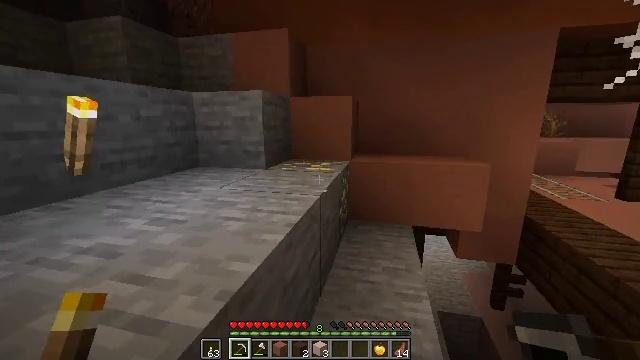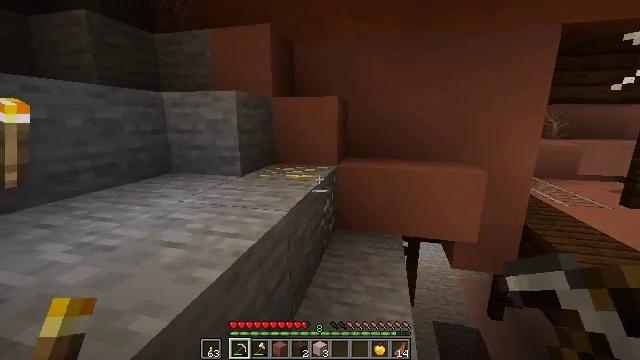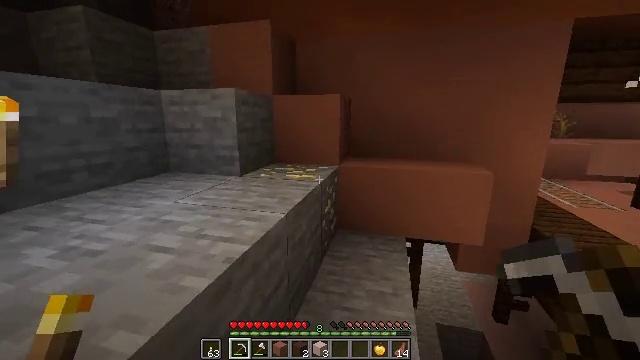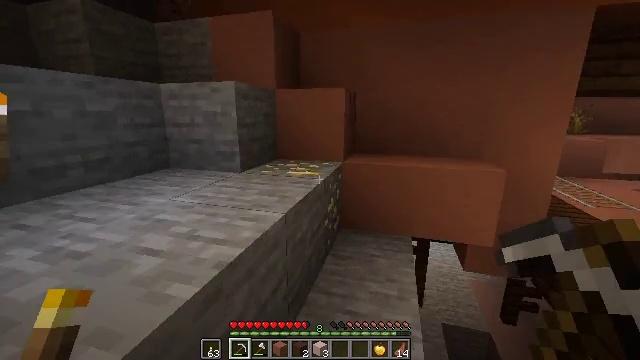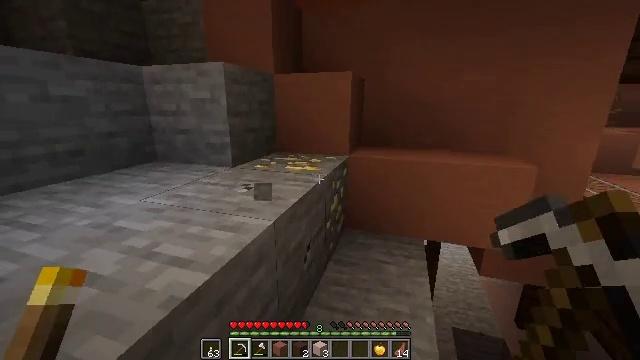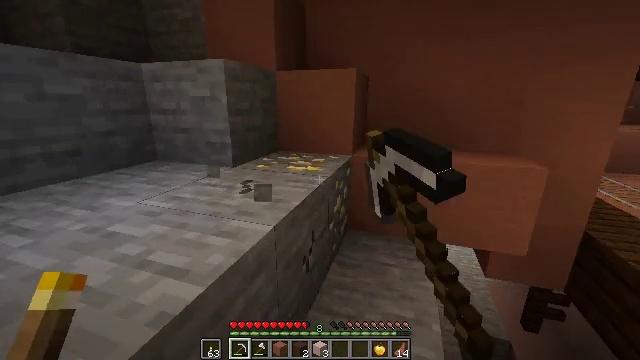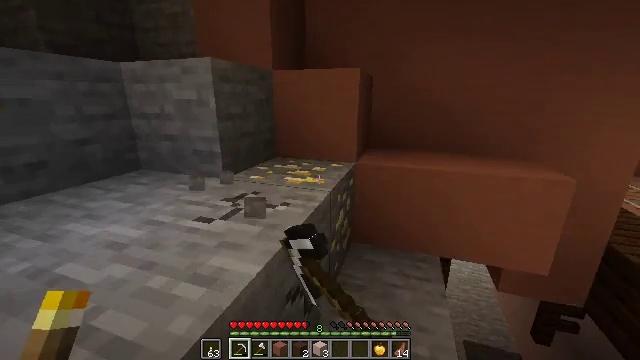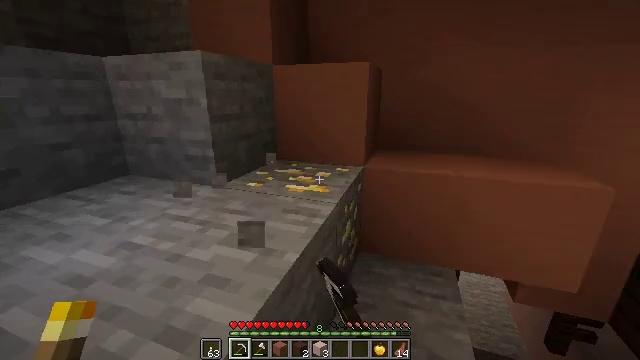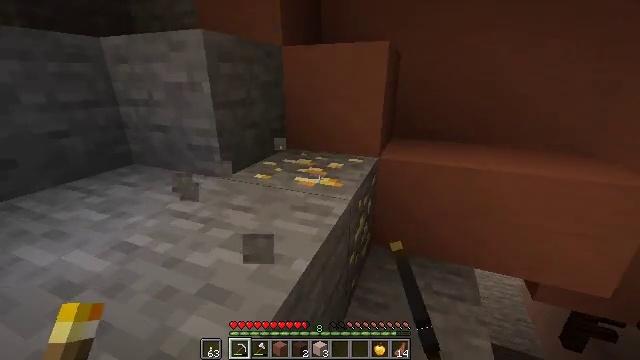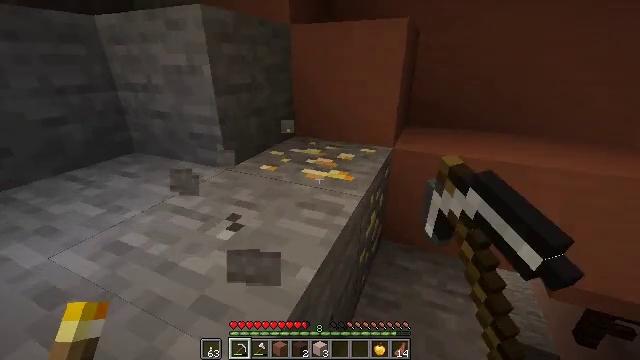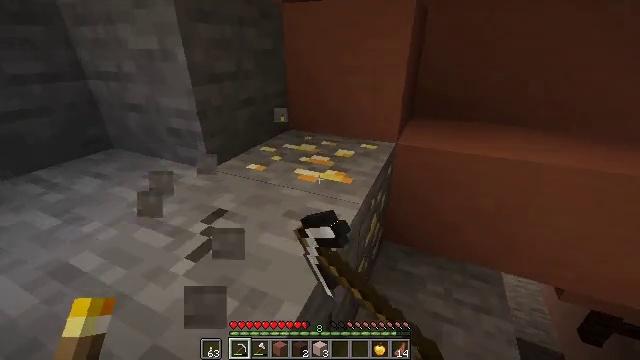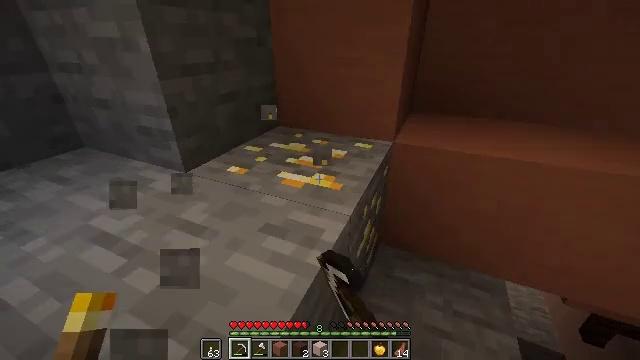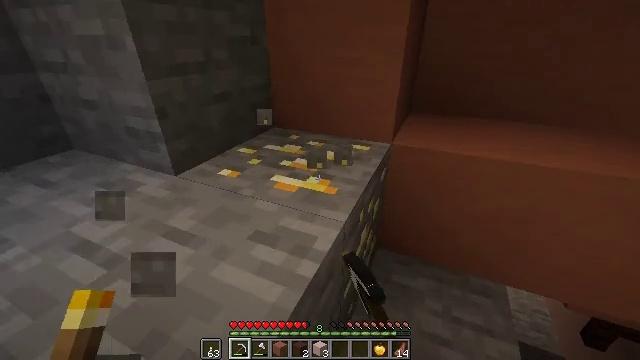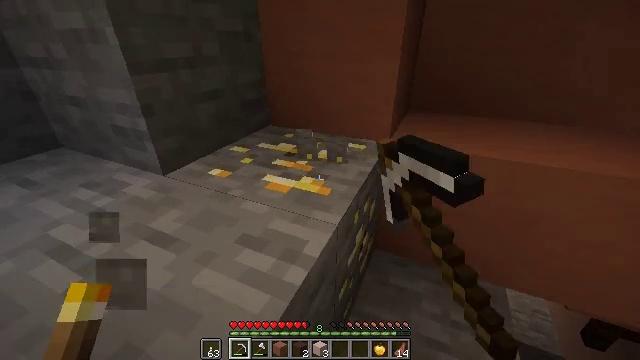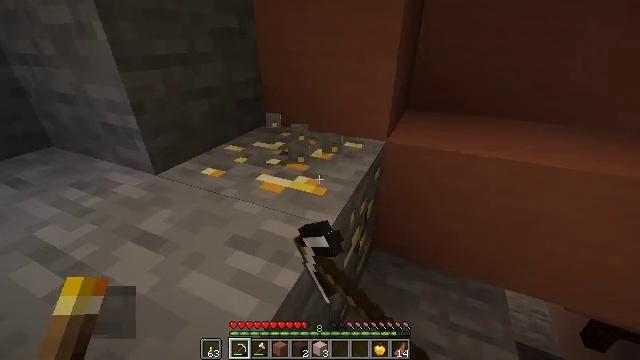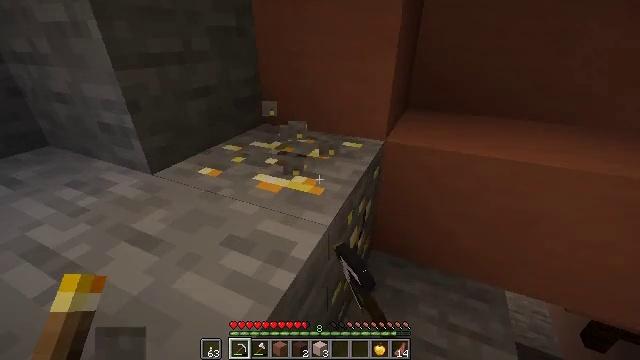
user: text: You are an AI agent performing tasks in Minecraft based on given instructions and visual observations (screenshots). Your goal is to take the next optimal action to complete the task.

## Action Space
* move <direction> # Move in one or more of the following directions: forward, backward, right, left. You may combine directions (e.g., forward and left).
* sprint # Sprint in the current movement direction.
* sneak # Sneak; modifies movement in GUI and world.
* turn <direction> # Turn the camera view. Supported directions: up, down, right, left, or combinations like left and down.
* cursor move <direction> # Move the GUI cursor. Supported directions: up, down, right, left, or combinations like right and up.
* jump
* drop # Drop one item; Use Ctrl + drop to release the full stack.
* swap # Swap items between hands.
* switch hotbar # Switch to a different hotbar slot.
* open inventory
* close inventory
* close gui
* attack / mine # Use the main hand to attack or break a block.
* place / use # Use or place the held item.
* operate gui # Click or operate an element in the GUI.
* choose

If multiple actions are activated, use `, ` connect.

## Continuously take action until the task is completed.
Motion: motion action
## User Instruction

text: Collect gold ore for smelting.
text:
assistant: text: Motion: move forward
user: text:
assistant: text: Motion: move forward
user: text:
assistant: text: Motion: move forward, turn left and down
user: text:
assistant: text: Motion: move forward, turn left and down, attack / mine
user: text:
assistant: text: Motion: move forward, attack / mine
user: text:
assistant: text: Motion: move forward, attack / mine
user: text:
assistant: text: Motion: move forward, attack / mine
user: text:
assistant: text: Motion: move forward, turn left and down, attack / mine
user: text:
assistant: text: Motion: move forward, turn left and down, attack / mine
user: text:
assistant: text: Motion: move forward, turn down, attack / mine
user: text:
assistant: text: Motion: turn down, attack / mine
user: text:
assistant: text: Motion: attack / mine
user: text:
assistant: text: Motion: attack / mine
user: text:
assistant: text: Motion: attack / mine
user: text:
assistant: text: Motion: attack / mine
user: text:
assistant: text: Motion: attack / mine
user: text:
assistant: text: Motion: attack / mine
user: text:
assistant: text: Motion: attack / mine
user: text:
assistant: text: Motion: attack / mine
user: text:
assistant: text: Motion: attack / mine
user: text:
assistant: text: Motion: attack / mine
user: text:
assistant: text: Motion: attack / mine
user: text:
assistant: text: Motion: attack / mine
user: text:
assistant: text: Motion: turn down, attack / mine
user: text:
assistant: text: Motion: attack / mine
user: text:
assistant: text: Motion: move forward, attack / mine
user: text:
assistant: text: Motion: move forward and move right, turn left, attack / mine
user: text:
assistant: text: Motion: move forward and move right, turn left, attack / mine
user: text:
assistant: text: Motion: move forward and move right, turn left, attack / mine
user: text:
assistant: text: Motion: move forward and move right, turn left, attack / mine